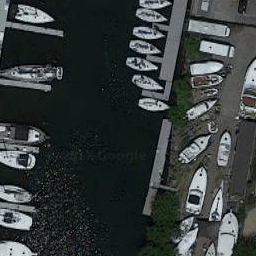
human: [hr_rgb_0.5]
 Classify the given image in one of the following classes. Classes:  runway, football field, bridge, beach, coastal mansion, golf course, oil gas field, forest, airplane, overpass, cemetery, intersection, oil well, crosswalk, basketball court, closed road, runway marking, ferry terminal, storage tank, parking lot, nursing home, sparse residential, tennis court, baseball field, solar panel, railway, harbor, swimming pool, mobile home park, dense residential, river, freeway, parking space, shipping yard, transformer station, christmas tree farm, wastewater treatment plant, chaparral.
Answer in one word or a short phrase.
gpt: harbor